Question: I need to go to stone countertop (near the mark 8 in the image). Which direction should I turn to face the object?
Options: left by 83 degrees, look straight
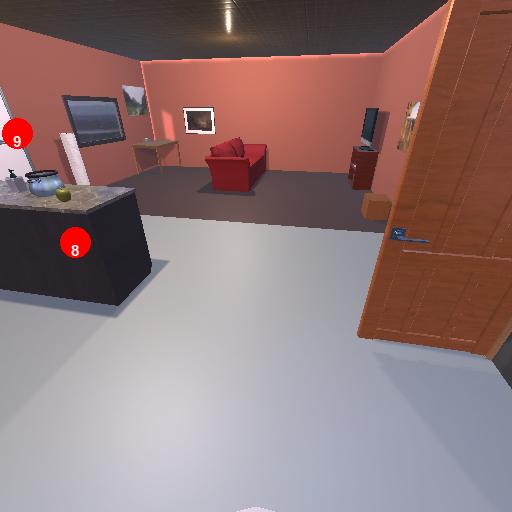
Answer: left by 83 degrees